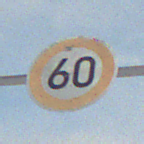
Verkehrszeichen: Geschwindigkeit60
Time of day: MorningAfternoon
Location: Outdoor (Nature)
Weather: Overcast
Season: Winter
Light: Natural